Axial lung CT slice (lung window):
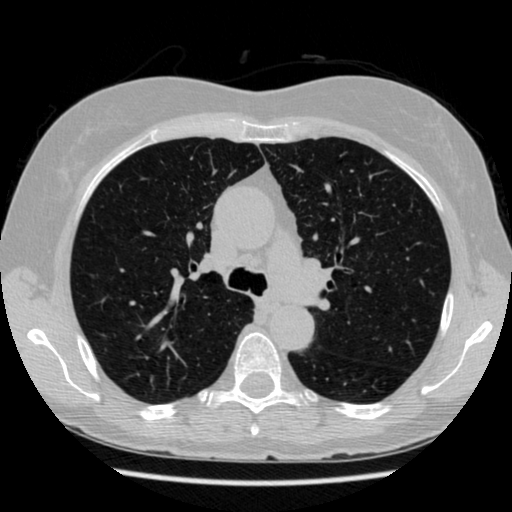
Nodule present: no